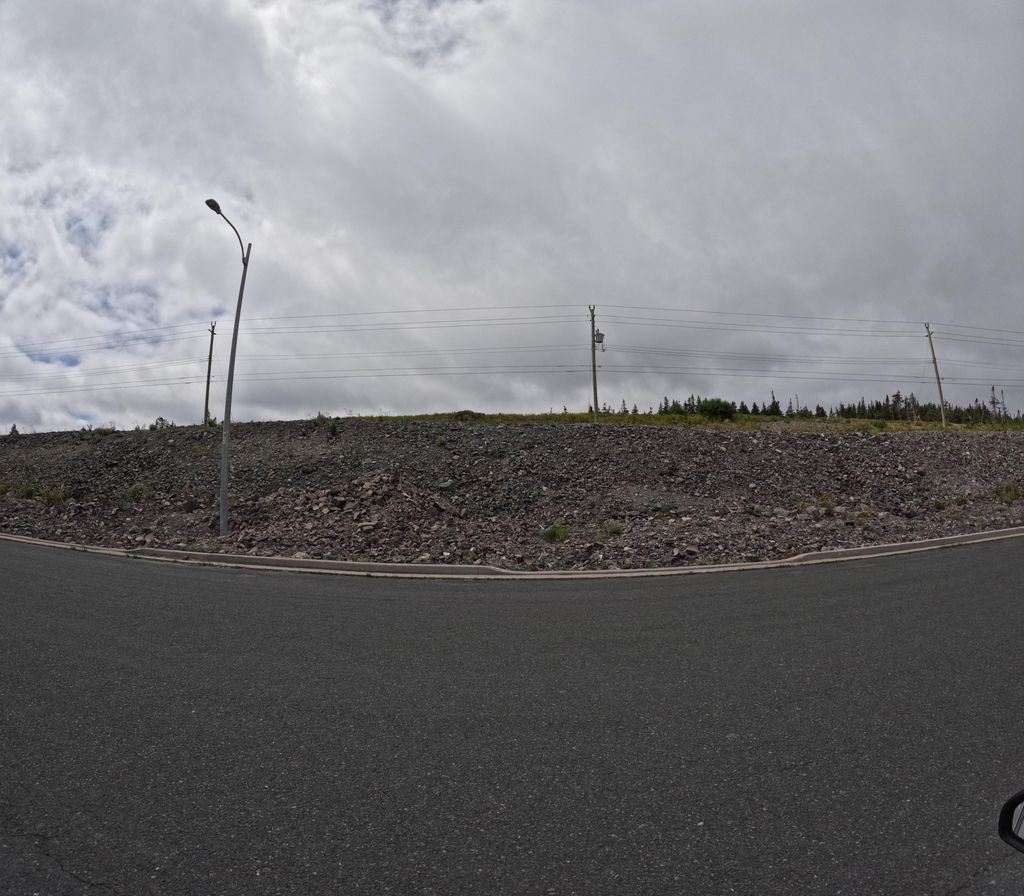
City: st_johns